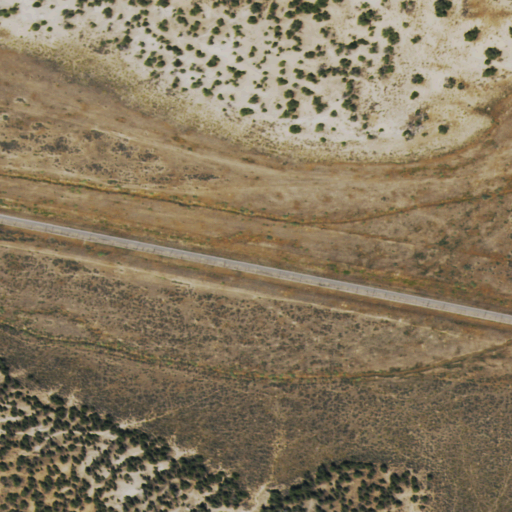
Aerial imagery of valley in Colorado named Kraft Draw containing shrub, evergreen forest, and open development